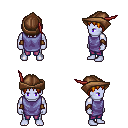
a pixel art fantasy rpg character, male body template, dark elf, purple skin, chain tabard jacket, magenta pants, dark blonde plain hairstyle, leather cap, cloth bracers, four views (front, back, left, right), 2x2 character sprite sheet, small pixel art, hard edges, no anti-aliasing